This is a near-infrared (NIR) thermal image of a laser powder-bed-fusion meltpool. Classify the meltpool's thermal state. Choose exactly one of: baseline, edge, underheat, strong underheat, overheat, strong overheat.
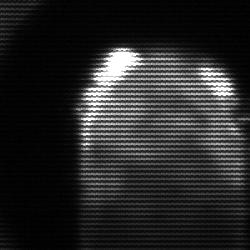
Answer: baseline